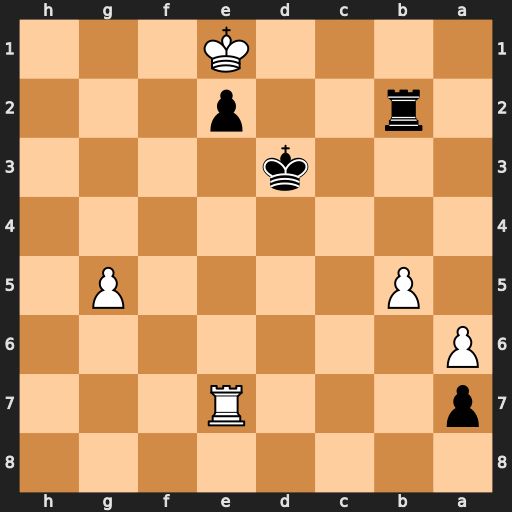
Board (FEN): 8/p3R3/P7/1P4P1/8/3k4/1r2p3/4K3
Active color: b
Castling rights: -
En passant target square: -
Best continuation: Rb1+ Kf2 Rf1+